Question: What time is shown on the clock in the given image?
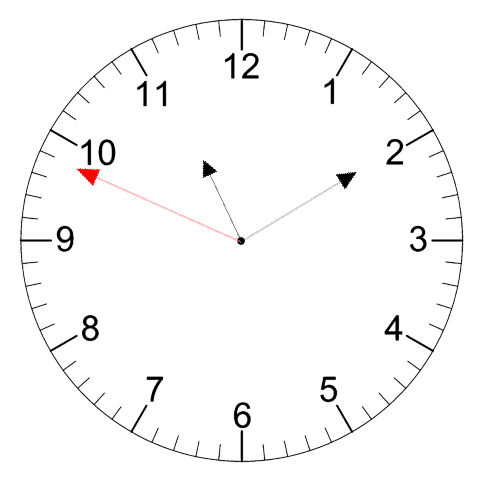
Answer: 11:09:49